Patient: sex M, age 51
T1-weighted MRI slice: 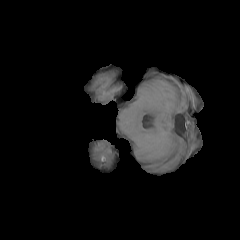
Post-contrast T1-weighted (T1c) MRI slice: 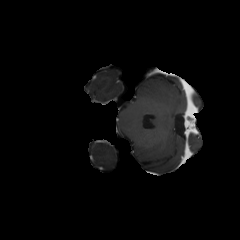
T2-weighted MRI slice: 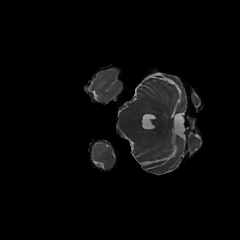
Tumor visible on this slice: no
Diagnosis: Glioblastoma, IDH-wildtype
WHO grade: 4